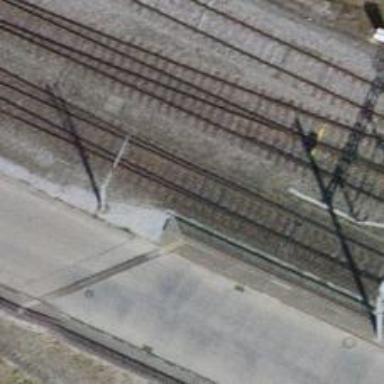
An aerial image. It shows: Single-track railway with electrified contact lines.